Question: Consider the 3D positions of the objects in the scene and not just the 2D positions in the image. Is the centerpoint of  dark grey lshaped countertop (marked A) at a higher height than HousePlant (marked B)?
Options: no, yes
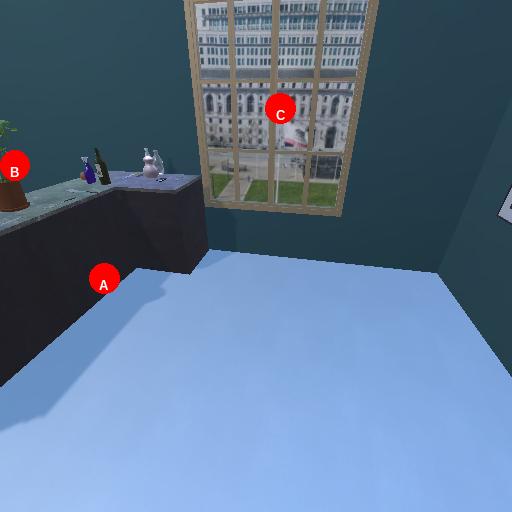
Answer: no